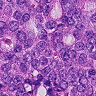
Metastatic tissue present: yes